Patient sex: M
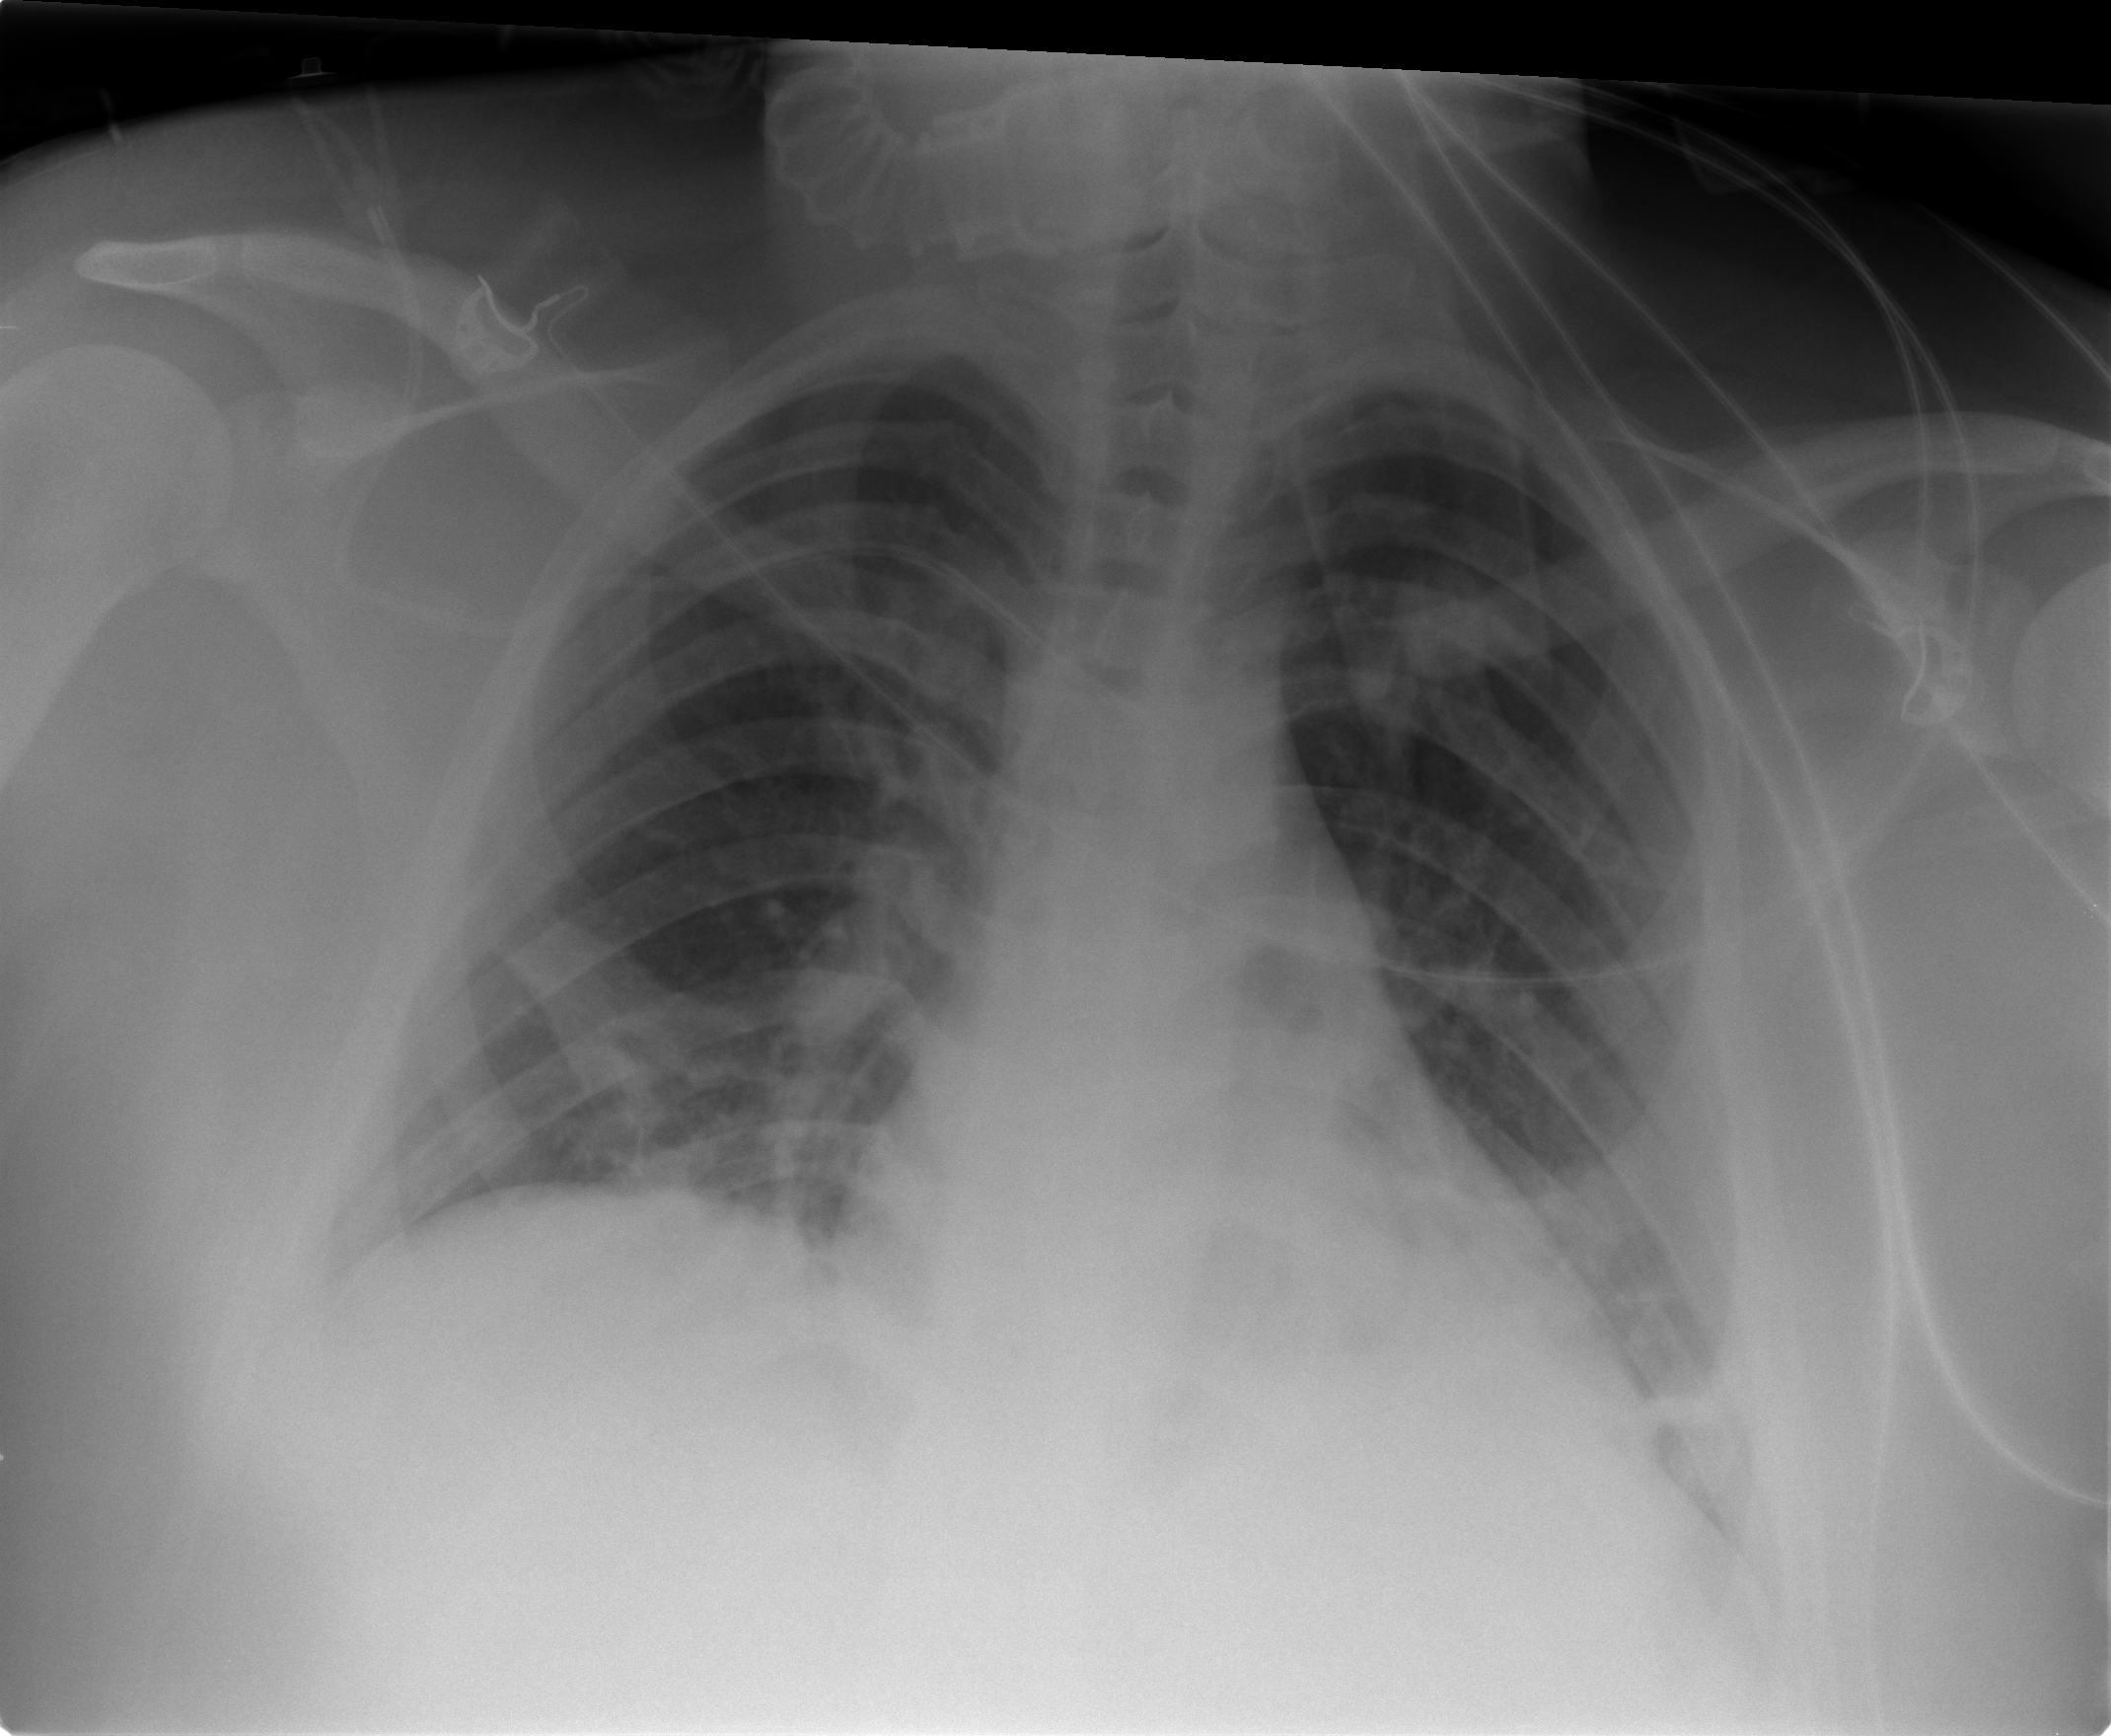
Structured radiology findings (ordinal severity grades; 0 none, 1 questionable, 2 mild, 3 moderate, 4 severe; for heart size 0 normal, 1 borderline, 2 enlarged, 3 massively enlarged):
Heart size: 2
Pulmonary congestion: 2
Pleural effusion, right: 0
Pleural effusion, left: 2
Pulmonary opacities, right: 2
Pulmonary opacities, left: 1
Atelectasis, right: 2
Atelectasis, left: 3